Field crop: tomato
Growth stage: 2
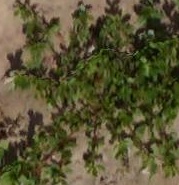
Species: portulaca